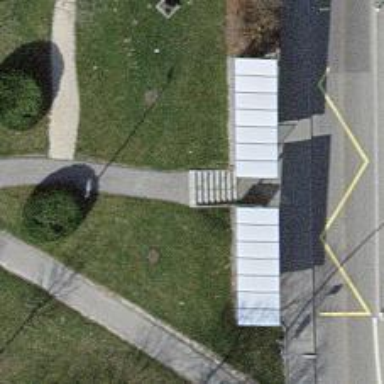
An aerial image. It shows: Set of steps on the road.